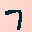
Label: 7